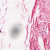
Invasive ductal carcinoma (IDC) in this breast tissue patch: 0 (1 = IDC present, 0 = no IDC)